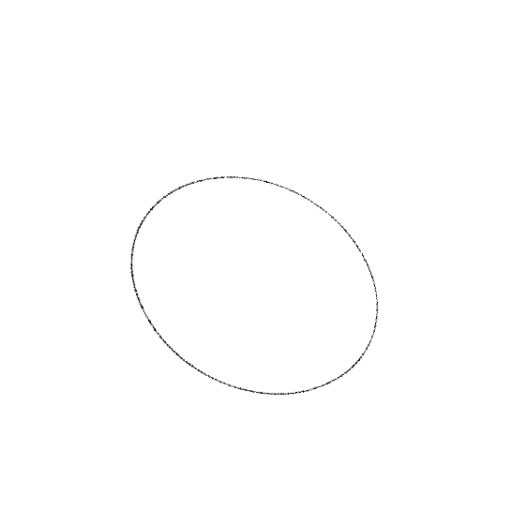
Crossing number: 0